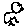
Label: bird